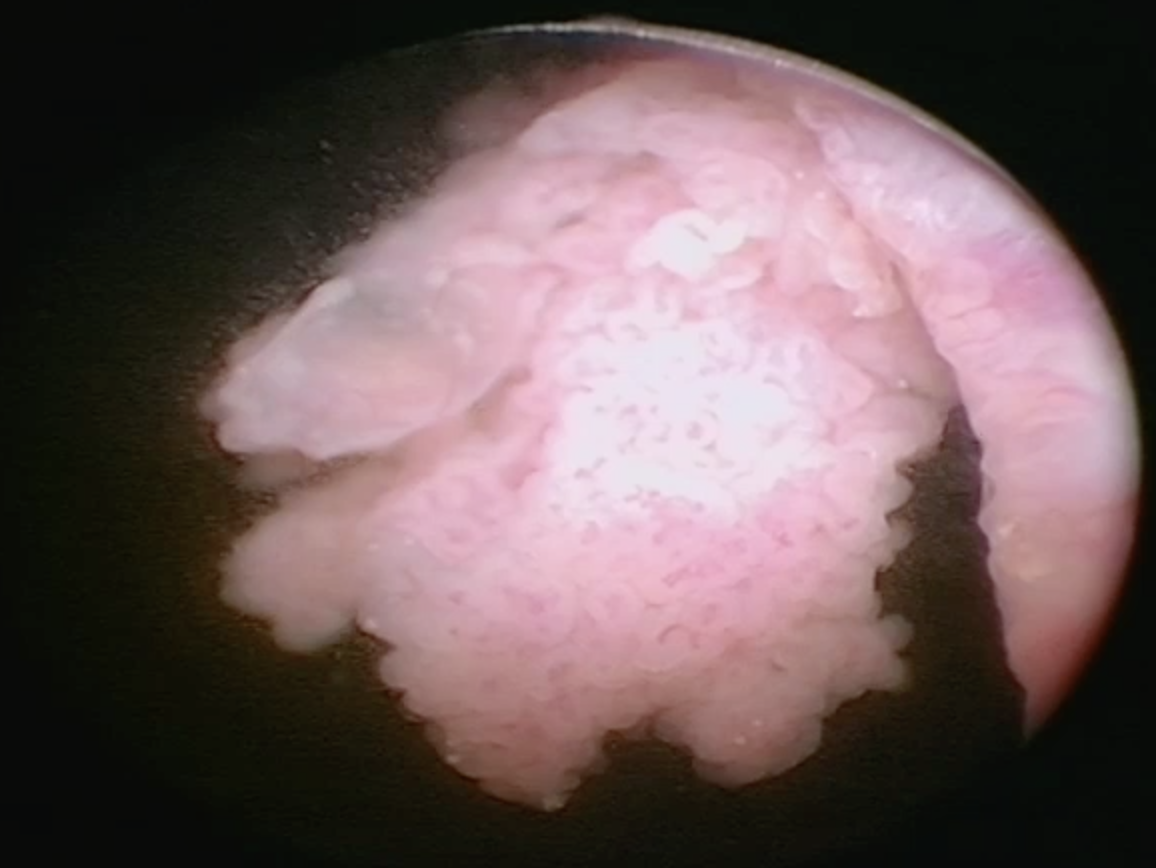
Modality: WLC
Class: Malignant
Subclass: LowGradePapillary
Lesion: L1
Stage: Ta
Morphology: Papillary
Bladder cancer association: Yes